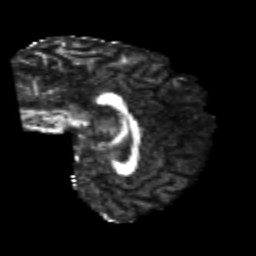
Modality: FA
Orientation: sagittal
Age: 25
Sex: female
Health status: healthy
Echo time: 0.074 s